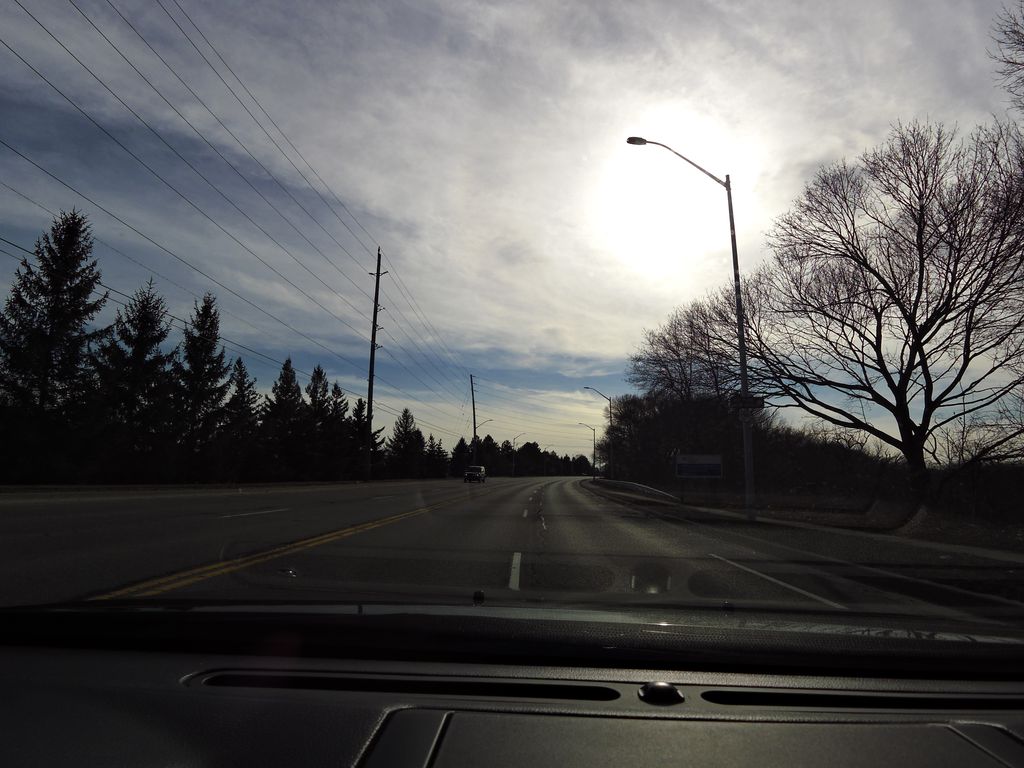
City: hamilton